Aerial crown-view tile of a tropical tree (Barro Colorado Island, Panama), acquired 20241014:
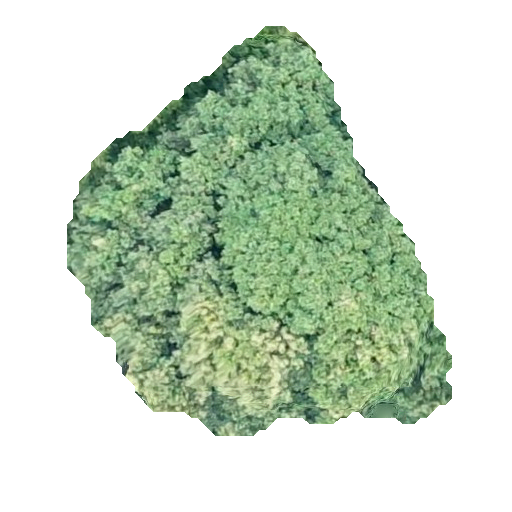
Species: Prioria copaifera
GBIF accepted scientific name: Prioria copaifera
Crown area: 160.103 m²